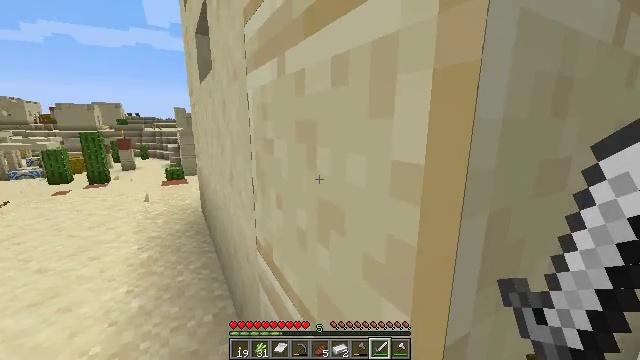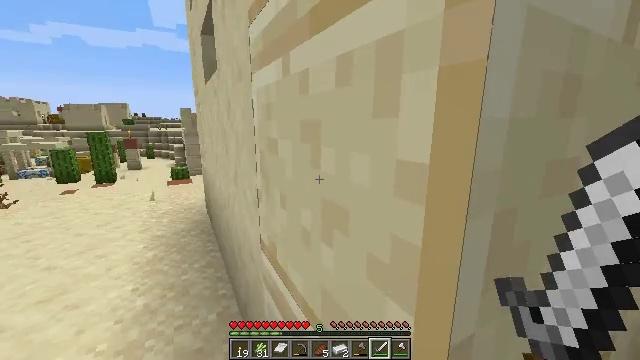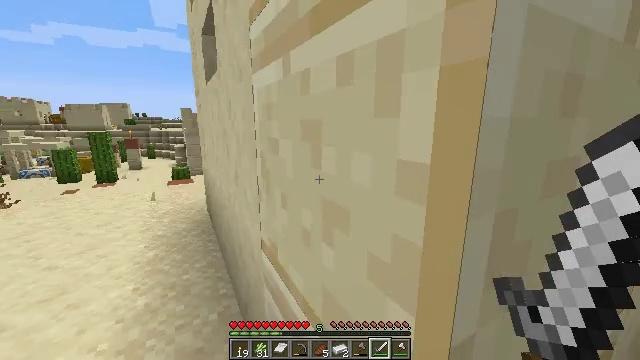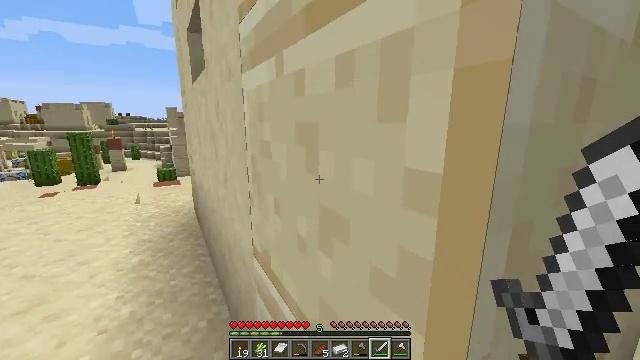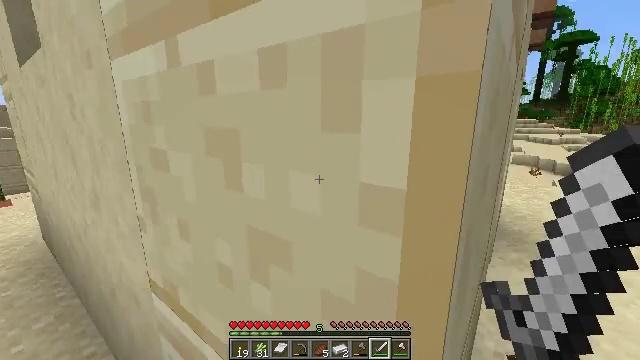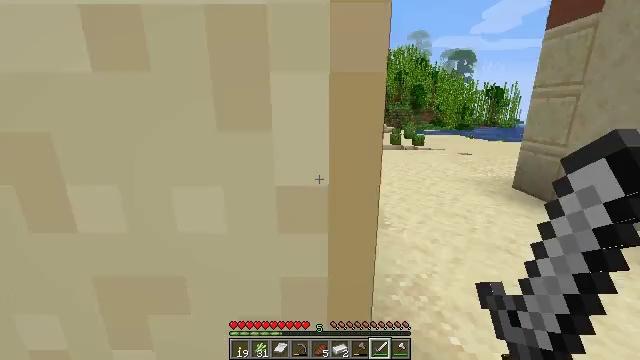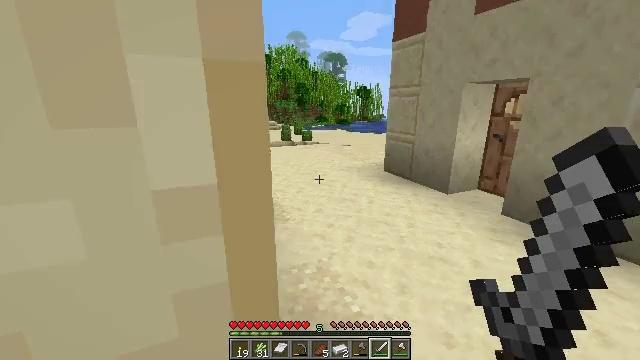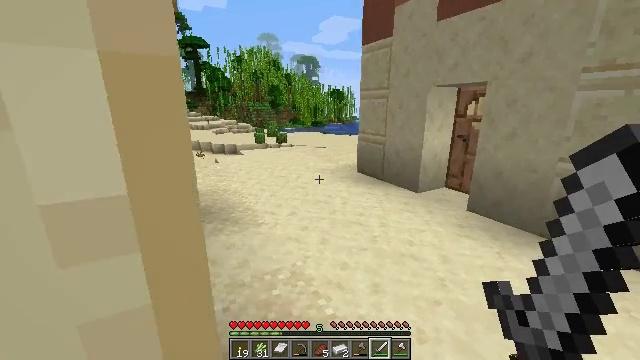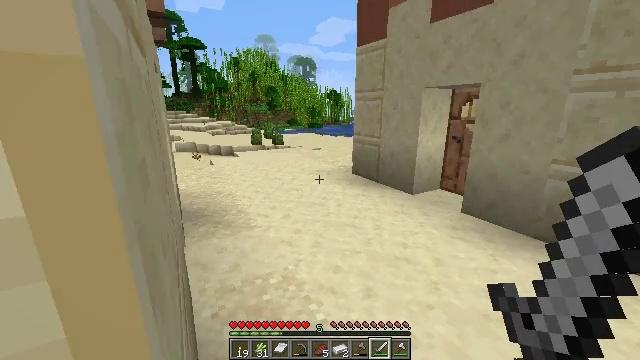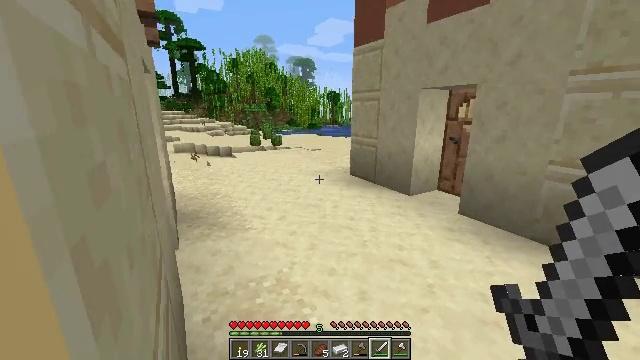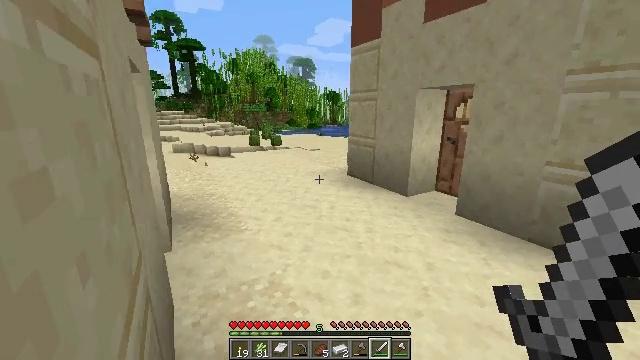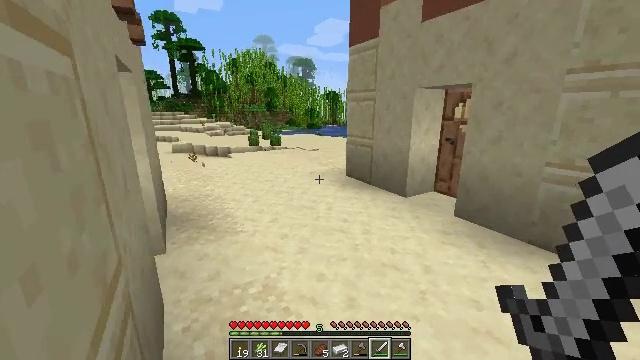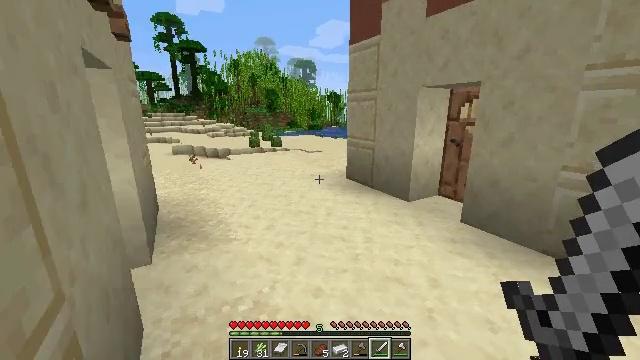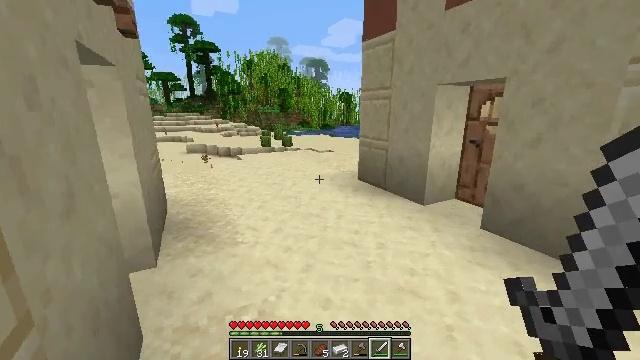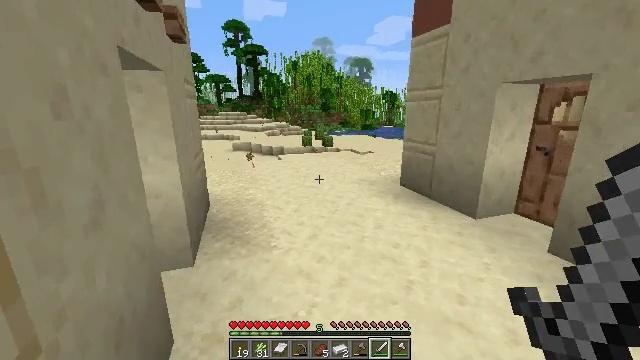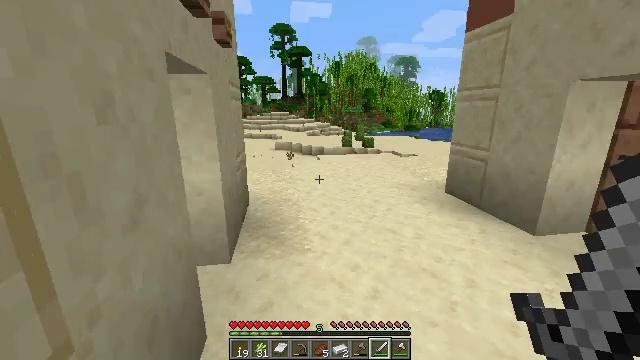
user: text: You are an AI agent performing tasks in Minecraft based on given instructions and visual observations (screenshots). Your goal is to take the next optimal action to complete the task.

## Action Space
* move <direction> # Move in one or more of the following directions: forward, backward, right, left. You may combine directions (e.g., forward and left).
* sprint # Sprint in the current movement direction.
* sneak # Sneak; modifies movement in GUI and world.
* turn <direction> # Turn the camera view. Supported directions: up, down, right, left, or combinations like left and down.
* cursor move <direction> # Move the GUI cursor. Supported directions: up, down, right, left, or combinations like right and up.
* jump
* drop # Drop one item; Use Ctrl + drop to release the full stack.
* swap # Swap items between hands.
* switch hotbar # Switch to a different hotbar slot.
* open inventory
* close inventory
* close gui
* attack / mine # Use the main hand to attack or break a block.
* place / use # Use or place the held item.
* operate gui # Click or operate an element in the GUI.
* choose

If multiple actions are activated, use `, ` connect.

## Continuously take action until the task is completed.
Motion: motion action
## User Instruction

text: Reclaim the smooth sandstone slab by mining it.
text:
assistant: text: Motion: no_op
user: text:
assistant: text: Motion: no_op
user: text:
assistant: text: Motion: move forward, turn right
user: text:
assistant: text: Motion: move forward, turn right
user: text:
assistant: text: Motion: move forward, turn right and down
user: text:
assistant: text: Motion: move forward, turn right
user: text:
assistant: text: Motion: move forward, turn right
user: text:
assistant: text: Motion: move forward
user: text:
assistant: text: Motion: move forward
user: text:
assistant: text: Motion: move forward
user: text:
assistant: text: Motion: move forward
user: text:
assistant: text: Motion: move forward
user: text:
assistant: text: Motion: move forward, turn left
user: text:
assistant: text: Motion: move forward, turn left
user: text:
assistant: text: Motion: move forward, turn left
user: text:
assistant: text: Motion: move forward, turn left
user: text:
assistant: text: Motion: move forward, turn left
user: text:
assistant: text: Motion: move forward, turn left
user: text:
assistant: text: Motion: move forward, turn left
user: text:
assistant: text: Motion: move forward, turn left
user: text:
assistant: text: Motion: move forward, turn left
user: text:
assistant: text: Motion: move forward, turn left
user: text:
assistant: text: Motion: move forward, turn left
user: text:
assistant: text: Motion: turn left
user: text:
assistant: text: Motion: turn left
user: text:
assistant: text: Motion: turn left
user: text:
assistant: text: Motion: no_op
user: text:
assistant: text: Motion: use / place
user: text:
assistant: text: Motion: use / place
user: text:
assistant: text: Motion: use / place